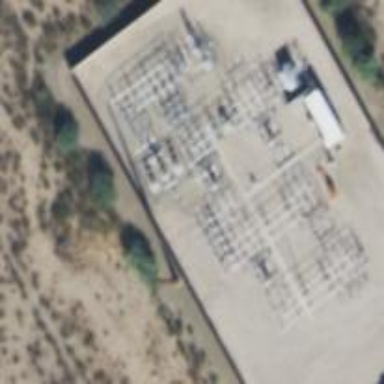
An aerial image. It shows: Switch used for power control.